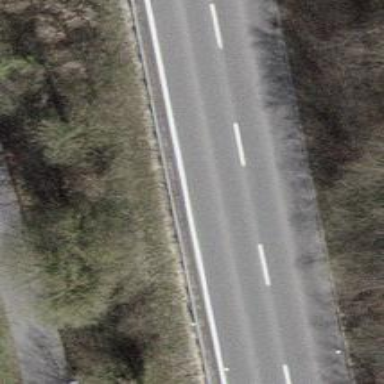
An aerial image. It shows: Secondary road.